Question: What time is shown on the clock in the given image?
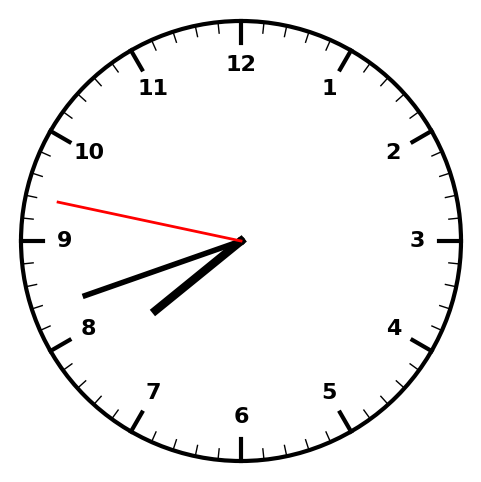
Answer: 07:41:47